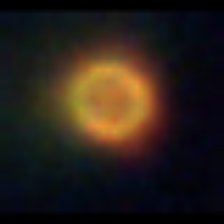
Taxon: Centric
Group: Diatoms